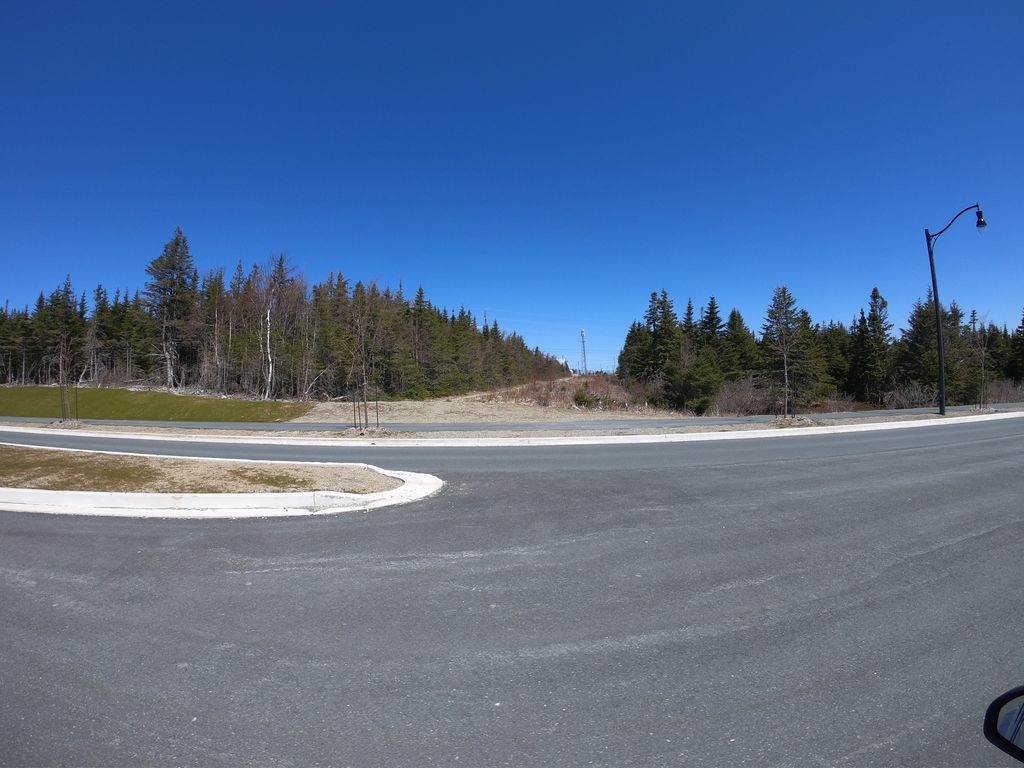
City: st_johns